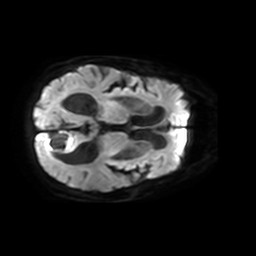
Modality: TRACE
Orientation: axial
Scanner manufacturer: philips
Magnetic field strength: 3 T
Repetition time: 3.08 s
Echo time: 0.076 s